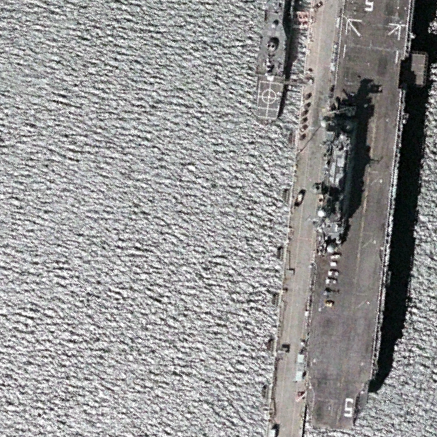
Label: assault